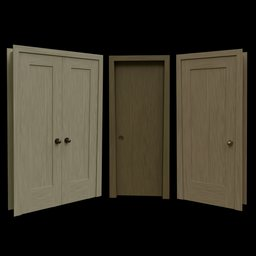
Label: architecture